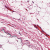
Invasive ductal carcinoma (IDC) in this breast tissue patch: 0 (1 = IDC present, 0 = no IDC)